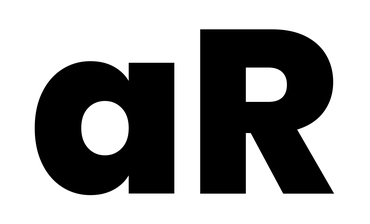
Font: Poppins-ExtraBold